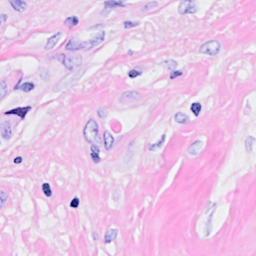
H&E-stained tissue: Breast